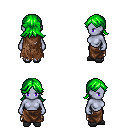
a pixel art fantasy rpg character, female body template, dark elf, purple skin, brown tattered cape, robe skirt, green loose hair, gray slippers, four views (front, back, left, right), 2x2 character sprite sheet, small pixel art, hard edges, no anti-aliasing